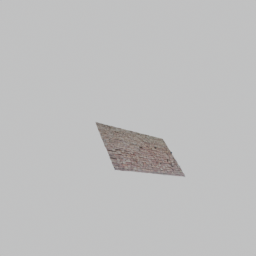
Label: architecture